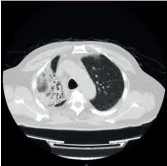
The variation of the tumor and inflammation in Chest CT. 4 weeks after immunotherapy: more air holes developed in the tumor, and ,patchy shadows.
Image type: radiology (ct)